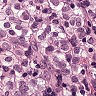
Metastatic tissue present: yes